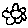
Label: flower